Field crop: maize
Growth stage: 2
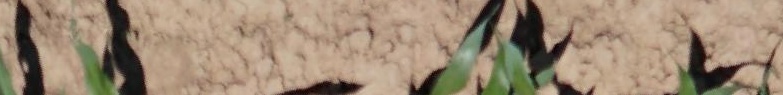
Species: maize